Question: I'm not really sure if ERD is the proper term, but occasionally I see diagrams created where the line in between two entities is labeled with text to describe the relationship.
For example if I had 'User', 'Item', 'ItemRating', I may want to describe the line between 'User' and 'ItemRating' as "rates" and the line between 'Item' and 'ItemRating' as "is rated by".

I found I can make a text object in mysql workbench, and place it where I want, but I can't find a way to attach it to a line so that it moves with the line if I rearrange things.
using mysql workbench 5.2.3
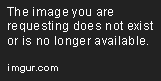
Answer: I wanted to do the same thing but haven't found a way. I don't think it can be done in Workbench. I'm using 5.2.34.